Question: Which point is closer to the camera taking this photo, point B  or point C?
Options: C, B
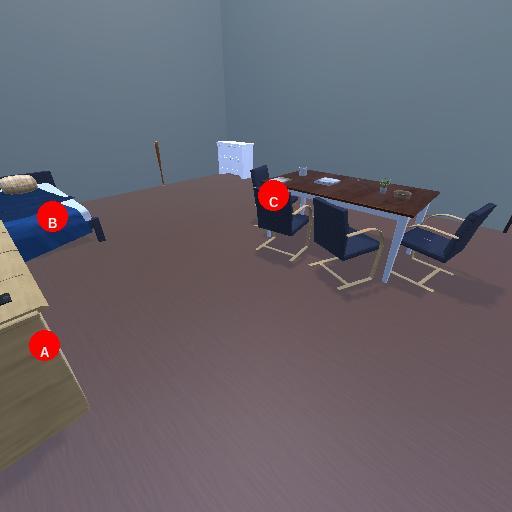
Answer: C